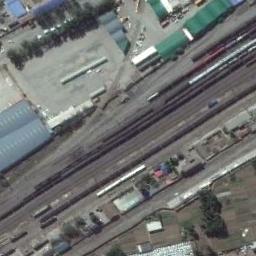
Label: railway